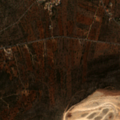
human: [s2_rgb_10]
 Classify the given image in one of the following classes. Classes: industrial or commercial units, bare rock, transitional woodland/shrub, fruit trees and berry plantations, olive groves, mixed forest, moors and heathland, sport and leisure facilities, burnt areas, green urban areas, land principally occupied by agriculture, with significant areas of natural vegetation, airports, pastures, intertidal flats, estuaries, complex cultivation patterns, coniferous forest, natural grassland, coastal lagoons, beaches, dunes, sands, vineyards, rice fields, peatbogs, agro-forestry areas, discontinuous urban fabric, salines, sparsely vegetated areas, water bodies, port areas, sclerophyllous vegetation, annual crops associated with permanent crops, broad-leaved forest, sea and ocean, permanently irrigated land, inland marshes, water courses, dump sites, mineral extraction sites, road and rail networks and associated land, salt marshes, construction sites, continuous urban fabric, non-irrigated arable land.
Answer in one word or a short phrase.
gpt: mineral extraction sites, olive groves, land principally occupied by agriculture, with significant areas of natural vegetation, sclerophyllous vegetation